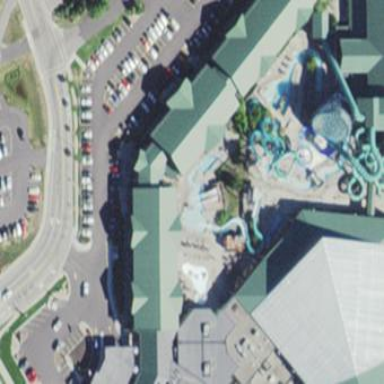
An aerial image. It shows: Hotel building located in resort area.